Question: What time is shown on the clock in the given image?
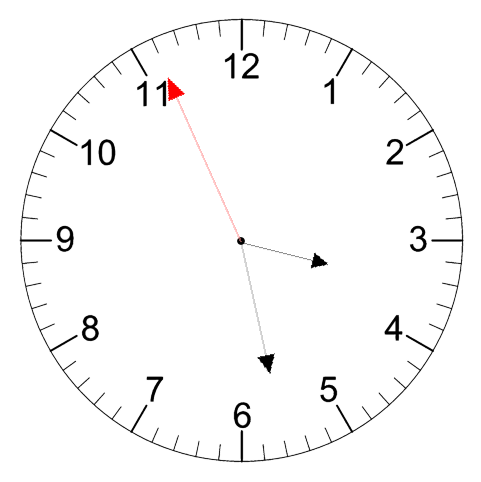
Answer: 03:27:56